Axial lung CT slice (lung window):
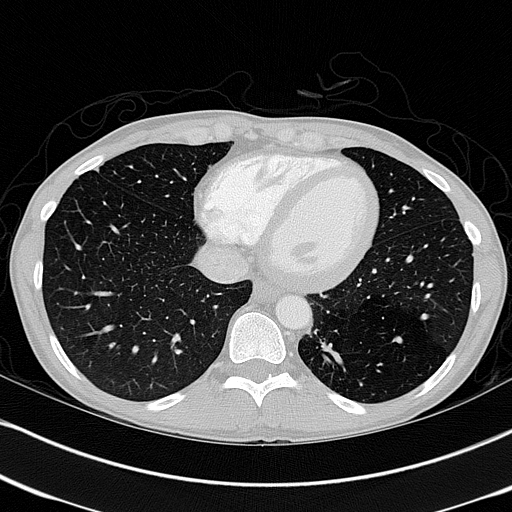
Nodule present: no